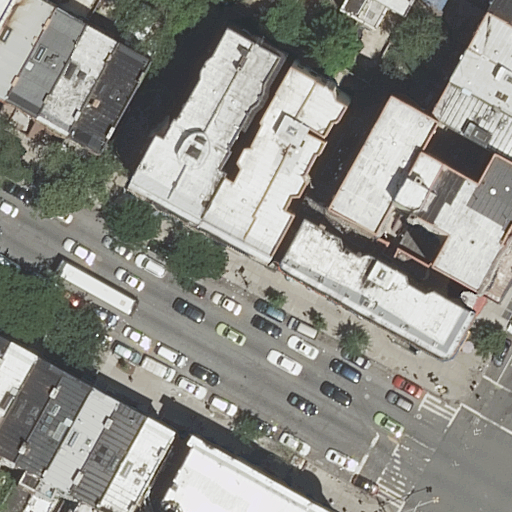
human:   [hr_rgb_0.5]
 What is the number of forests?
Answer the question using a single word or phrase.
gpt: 0

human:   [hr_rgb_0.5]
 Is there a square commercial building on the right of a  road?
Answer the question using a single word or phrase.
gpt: no

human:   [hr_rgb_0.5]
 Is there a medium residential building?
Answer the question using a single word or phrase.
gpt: yes

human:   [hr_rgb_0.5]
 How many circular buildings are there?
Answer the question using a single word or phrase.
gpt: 0

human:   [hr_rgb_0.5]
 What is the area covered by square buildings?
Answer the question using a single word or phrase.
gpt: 0m2

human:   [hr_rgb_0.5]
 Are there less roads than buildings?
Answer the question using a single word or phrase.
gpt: yes

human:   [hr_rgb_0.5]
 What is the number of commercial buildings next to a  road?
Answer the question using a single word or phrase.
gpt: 0

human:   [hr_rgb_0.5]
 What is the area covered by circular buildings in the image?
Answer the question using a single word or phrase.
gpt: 0m2

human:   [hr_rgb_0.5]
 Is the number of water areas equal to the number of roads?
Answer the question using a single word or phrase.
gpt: no

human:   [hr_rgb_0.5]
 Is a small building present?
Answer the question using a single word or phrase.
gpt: yes

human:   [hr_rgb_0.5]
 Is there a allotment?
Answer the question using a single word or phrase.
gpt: no

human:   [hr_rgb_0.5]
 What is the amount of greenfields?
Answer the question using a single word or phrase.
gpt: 0

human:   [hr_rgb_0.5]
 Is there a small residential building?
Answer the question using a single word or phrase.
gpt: yes

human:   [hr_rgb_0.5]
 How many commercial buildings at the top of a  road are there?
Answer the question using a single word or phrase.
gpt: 0

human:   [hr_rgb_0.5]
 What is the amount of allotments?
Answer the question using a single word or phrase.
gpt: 0

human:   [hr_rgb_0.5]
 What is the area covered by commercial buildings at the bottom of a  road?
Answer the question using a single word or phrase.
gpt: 0m2

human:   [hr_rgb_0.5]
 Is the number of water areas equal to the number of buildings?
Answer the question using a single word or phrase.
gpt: no

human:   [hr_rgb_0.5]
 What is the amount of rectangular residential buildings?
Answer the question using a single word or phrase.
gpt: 13

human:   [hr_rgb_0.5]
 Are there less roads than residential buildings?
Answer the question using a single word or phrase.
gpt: yes

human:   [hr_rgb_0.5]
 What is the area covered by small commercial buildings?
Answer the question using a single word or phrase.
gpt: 0m2

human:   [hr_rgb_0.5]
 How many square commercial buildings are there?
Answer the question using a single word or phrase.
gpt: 0

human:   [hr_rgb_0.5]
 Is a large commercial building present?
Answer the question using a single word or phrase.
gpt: no

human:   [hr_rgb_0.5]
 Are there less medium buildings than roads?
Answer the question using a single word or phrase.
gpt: no

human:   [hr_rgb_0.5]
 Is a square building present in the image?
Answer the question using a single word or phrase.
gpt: no

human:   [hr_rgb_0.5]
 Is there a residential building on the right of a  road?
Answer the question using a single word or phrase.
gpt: yes

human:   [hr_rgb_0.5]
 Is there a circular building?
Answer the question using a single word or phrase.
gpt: no

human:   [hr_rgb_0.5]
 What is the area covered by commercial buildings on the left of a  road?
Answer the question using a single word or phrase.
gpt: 0m2

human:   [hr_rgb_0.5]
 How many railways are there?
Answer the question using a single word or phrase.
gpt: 0

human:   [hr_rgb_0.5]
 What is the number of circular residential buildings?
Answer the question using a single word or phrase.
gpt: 0

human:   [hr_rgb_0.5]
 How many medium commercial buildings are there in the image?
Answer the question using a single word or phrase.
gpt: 0

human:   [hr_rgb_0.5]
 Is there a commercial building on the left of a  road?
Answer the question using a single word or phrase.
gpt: no

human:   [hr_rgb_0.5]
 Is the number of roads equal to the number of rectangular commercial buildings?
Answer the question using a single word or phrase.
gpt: no

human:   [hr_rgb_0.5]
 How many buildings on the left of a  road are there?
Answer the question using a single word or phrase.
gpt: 18

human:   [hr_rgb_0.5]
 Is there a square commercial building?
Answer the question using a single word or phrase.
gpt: no

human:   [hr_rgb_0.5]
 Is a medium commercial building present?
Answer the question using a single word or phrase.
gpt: no

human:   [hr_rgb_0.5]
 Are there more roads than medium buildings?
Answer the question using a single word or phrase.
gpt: no